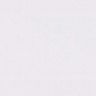
Metastatic tissue present: no